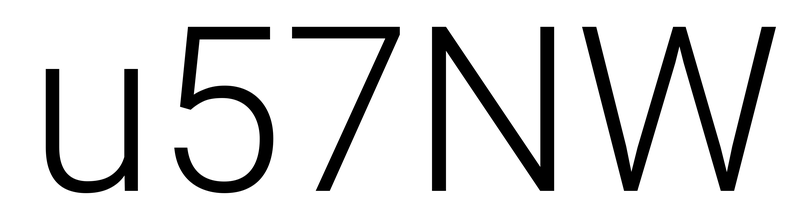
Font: Roboto_Light